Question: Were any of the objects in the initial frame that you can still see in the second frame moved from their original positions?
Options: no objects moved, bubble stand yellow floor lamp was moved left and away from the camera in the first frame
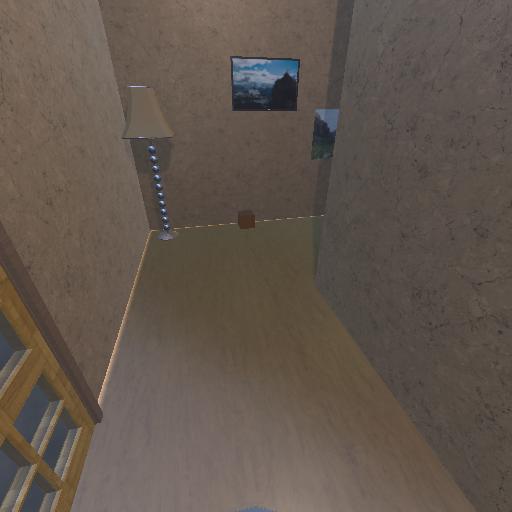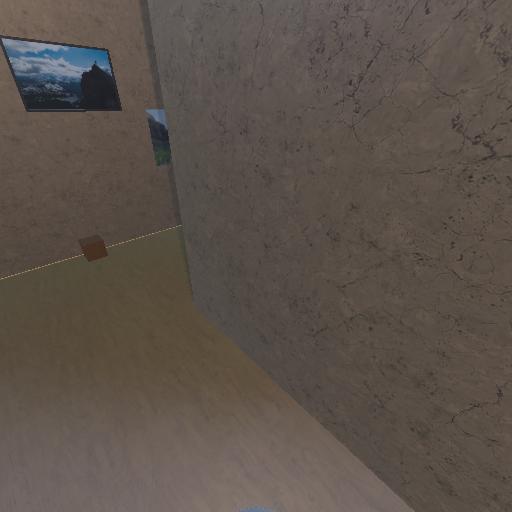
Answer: no objects moved